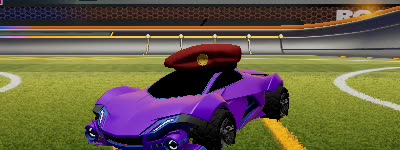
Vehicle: werewolf